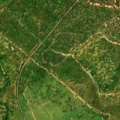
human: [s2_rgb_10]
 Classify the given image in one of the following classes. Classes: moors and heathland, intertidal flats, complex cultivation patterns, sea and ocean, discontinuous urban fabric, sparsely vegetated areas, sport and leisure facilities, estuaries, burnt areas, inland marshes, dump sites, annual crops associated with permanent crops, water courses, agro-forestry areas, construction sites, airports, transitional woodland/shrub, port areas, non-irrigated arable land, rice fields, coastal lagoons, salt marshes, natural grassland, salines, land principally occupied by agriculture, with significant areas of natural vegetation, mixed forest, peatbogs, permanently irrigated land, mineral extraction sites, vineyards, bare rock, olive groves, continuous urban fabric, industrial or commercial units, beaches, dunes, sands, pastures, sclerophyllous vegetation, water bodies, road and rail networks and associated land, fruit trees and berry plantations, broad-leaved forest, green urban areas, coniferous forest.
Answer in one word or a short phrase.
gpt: continuous urban fabric